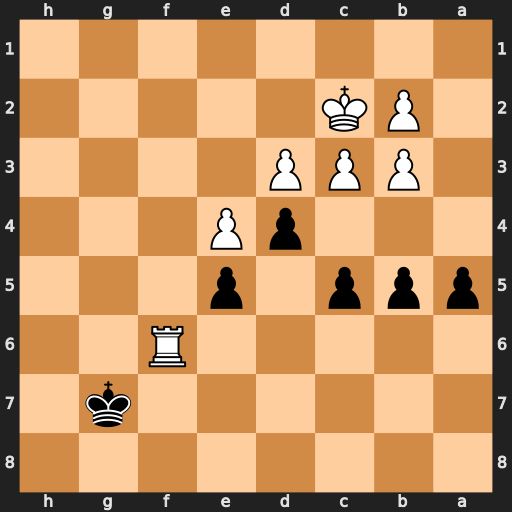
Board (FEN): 8/6k1/5R2/ppp1p3/3pP3/1PPP4/1PK5/8
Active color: b
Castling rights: -
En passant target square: -
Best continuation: Kxf6 b4 axb4 cxb4 c4 dxc4 bxc4